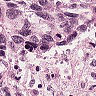
Metastatic tissue present: yes